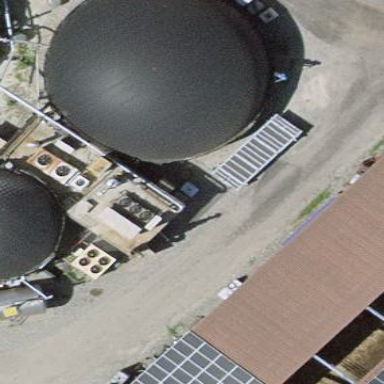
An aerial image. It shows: Storage tank building.